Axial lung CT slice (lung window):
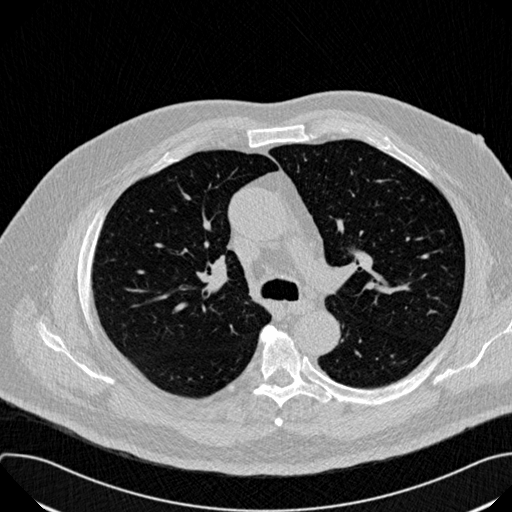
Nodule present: no